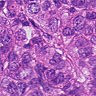
Metastatic tissue present: yes